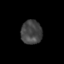
Tissue: skin
Cell type: Epithelial cells
Senescence score: 0.2648
Nuclear area (px): 493
Mean DAPI intensity: 67.667